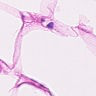
Metastatic tissue present: no